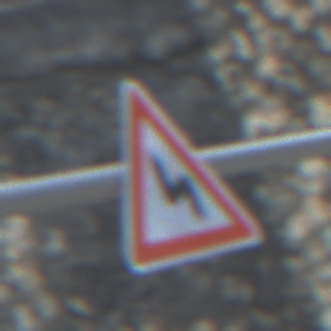
Verkehrszeichen: DoppelkurveZunaechstLinks
Umgebung: Outdoor, Suburban
Tageszeit: MorningAfternoon
Wetter: PartlyCloudy
Licht: Natural
Jahreszeit: NotSpecified
Kontrast: LowContrast